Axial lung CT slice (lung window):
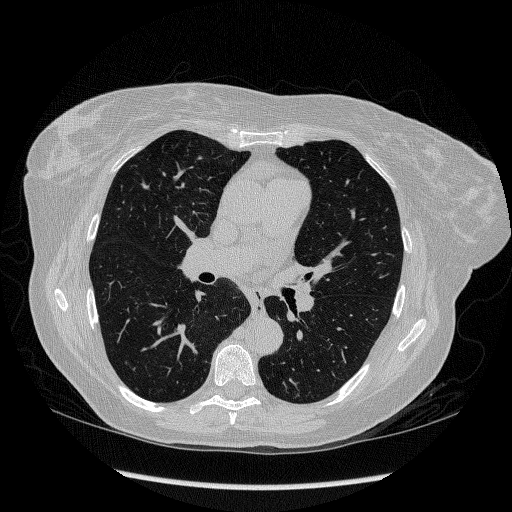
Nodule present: no